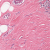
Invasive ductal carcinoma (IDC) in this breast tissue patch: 0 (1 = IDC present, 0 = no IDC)